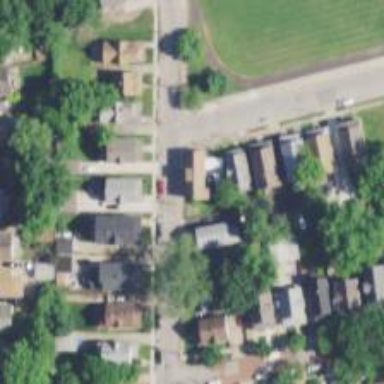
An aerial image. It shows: Neighborhood.